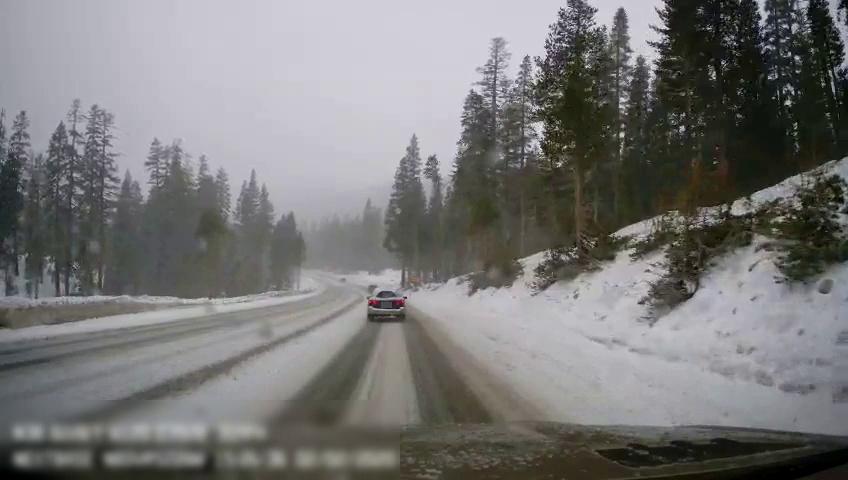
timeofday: Day
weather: Snowy
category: Drivable Space
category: Vehicles | SUV